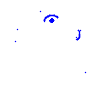
Particle: pion